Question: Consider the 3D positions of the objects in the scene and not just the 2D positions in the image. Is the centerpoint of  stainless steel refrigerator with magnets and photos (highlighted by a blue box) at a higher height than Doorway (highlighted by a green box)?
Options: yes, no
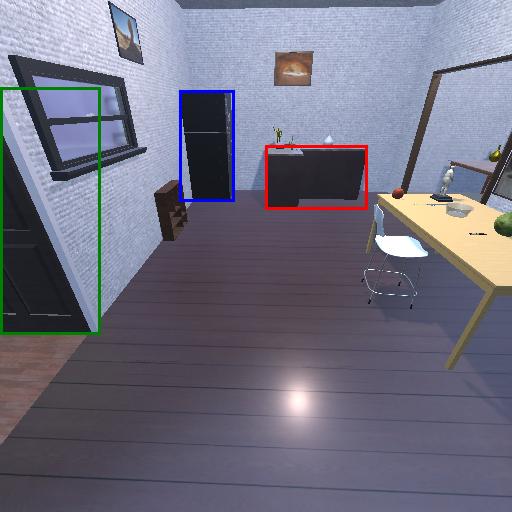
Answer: yes